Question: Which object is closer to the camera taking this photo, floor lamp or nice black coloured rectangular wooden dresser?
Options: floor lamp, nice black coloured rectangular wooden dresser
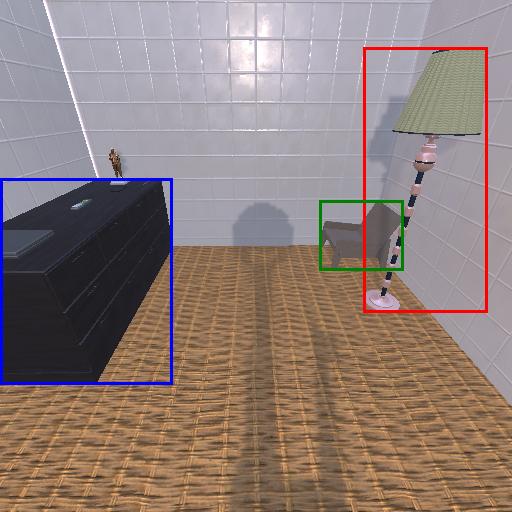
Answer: floor lamp